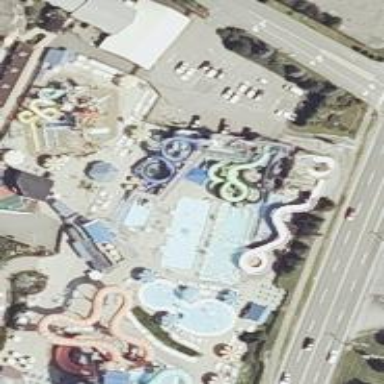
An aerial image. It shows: Water slide attraction.